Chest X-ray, PA view. Patient: 63 years old, sex F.
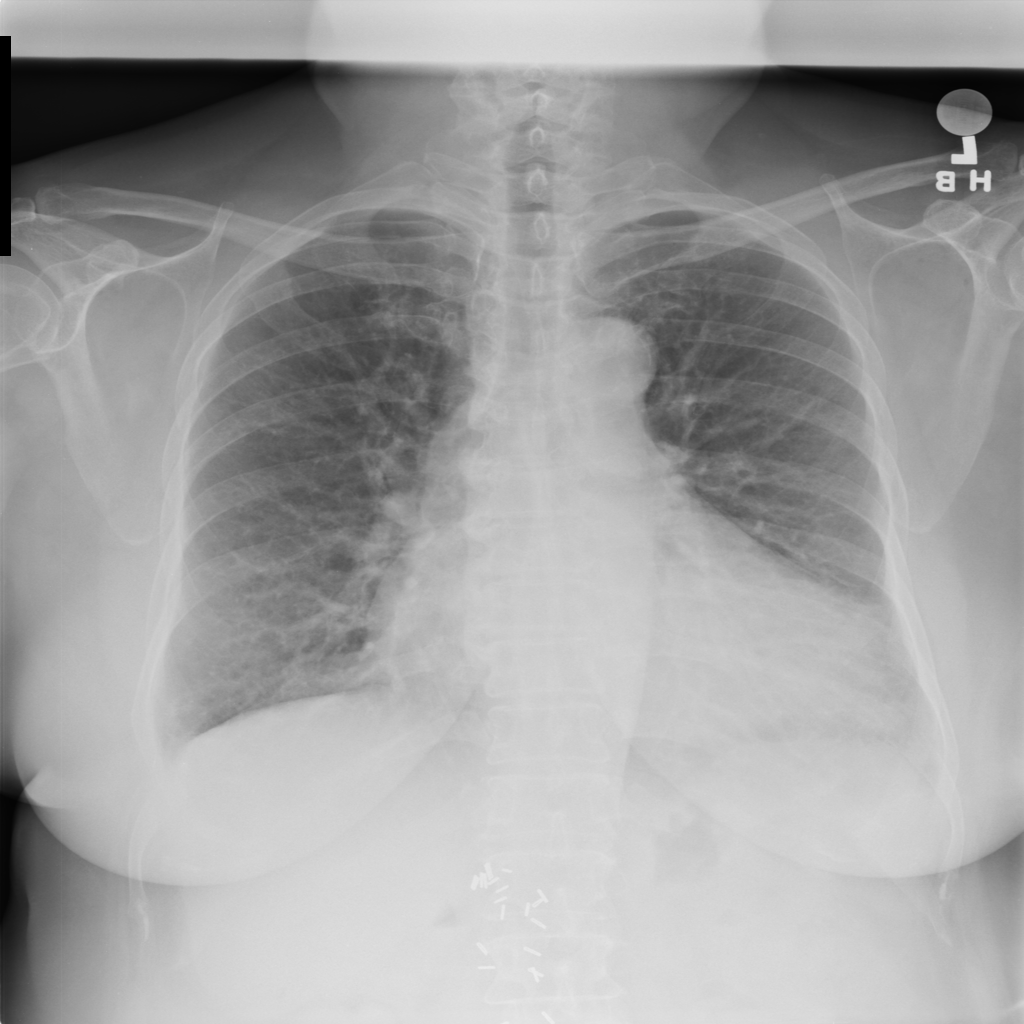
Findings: Cardiomegaly